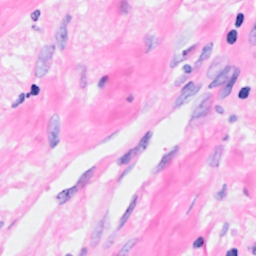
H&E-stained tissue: Breast